Interaction volume radius: 5 \u00c5
Interaction volume height: 45 \u00c5
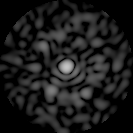
Disorder parameter: 0.8225